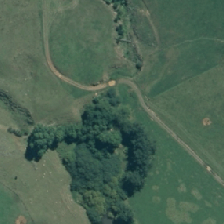
Land cover: herbaceous_freshwater_vege